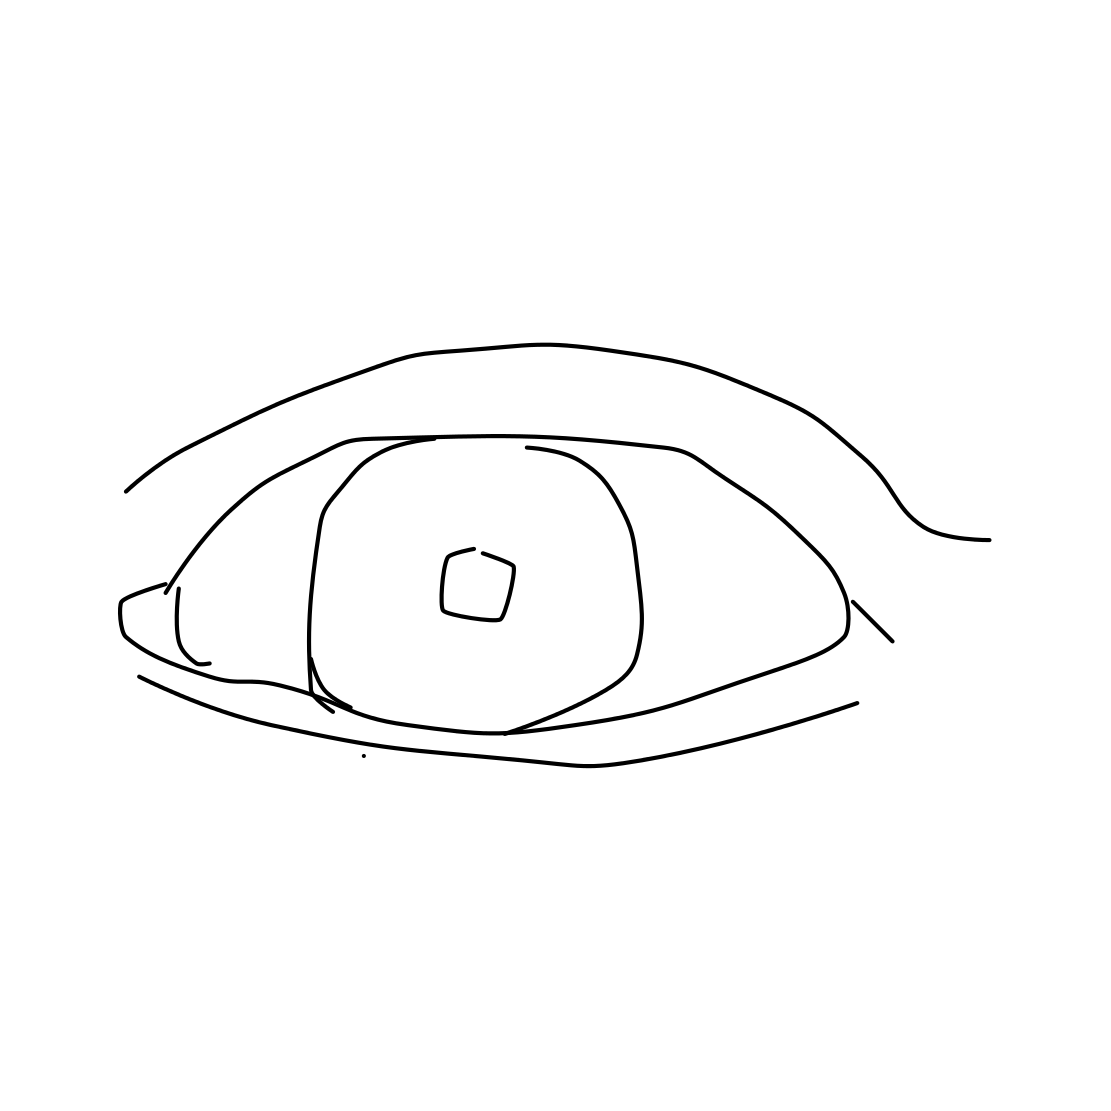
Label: eye